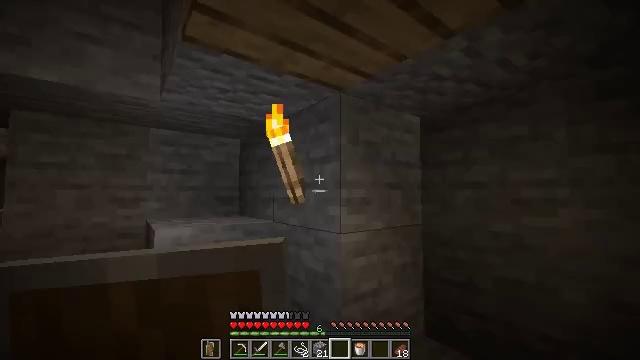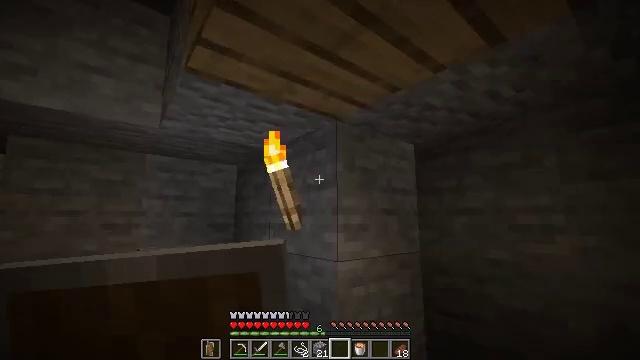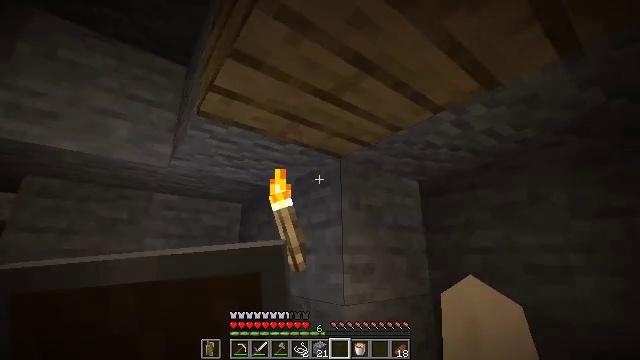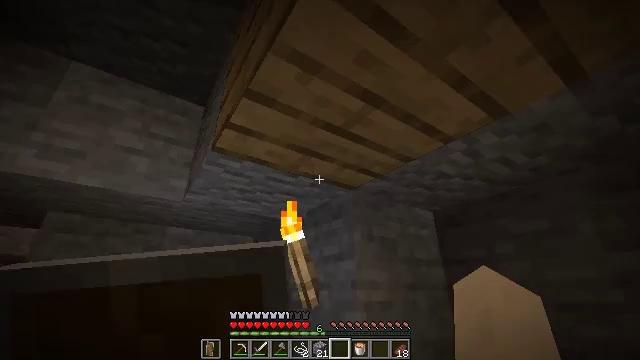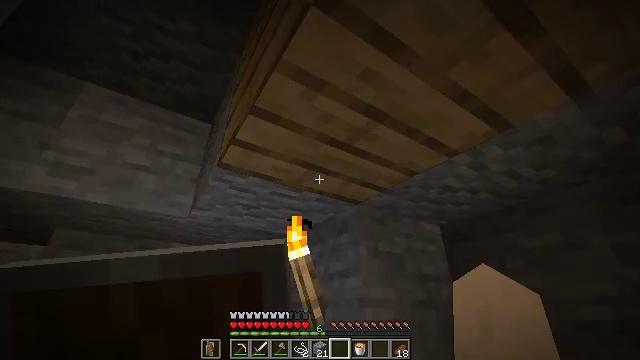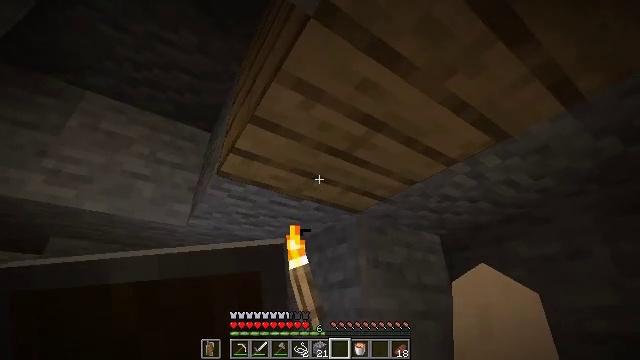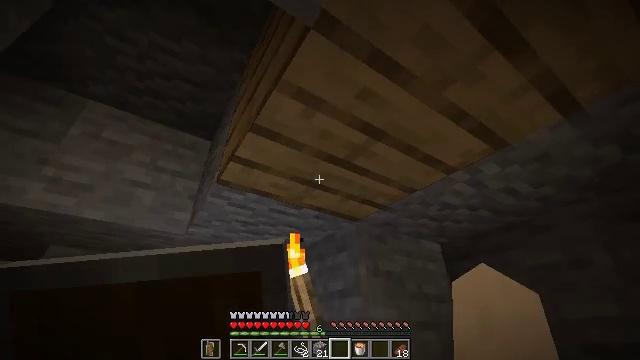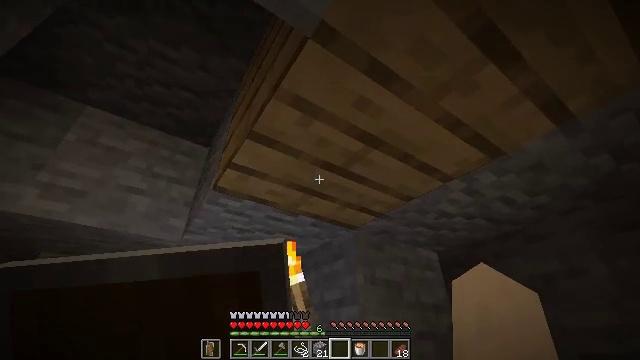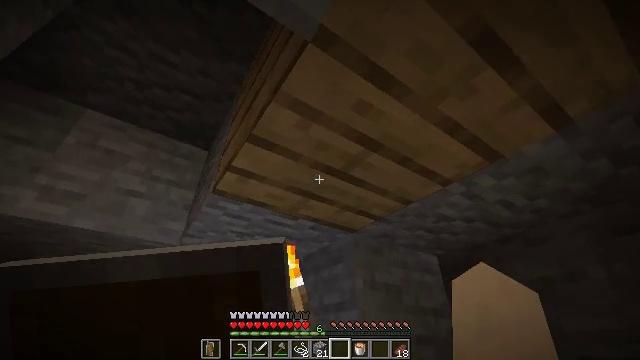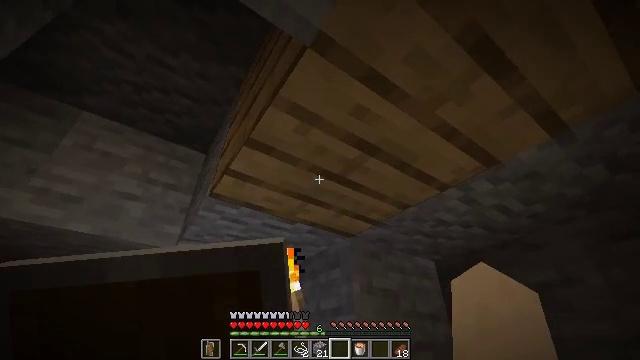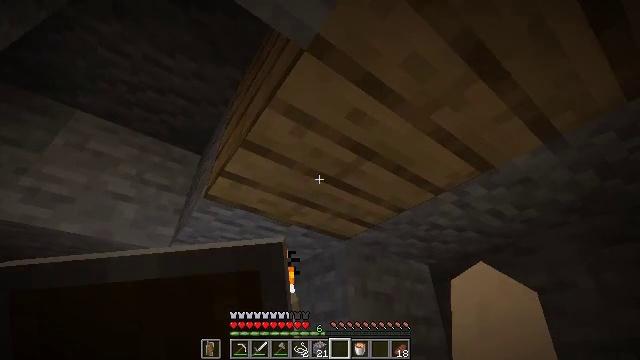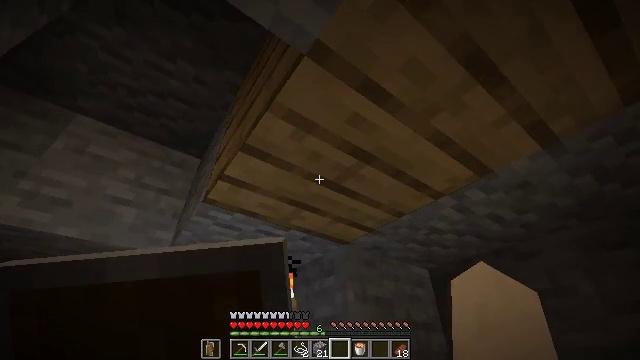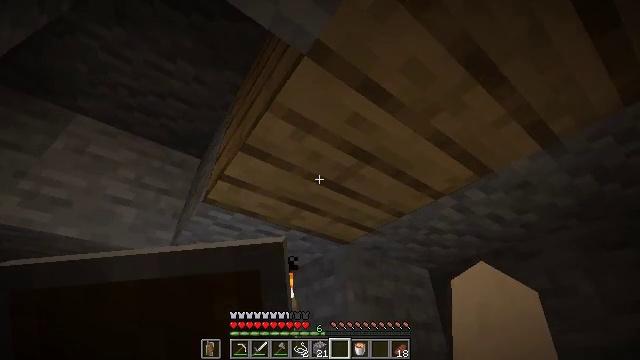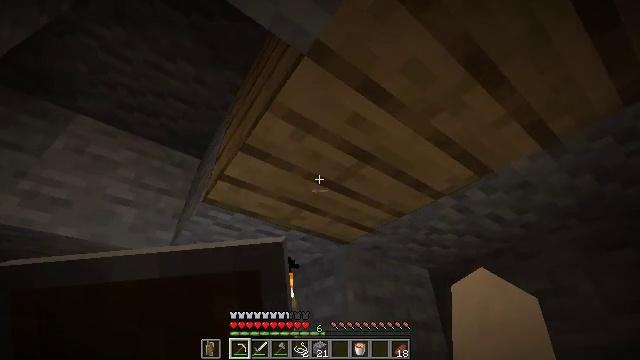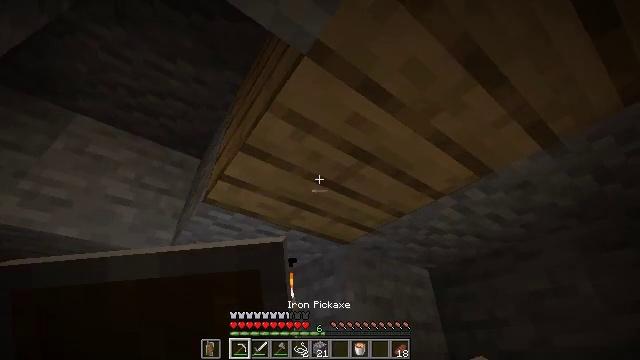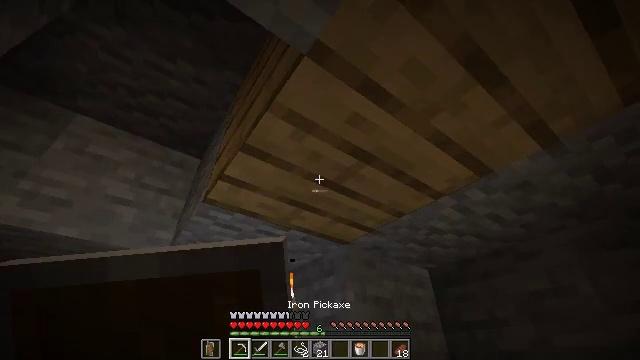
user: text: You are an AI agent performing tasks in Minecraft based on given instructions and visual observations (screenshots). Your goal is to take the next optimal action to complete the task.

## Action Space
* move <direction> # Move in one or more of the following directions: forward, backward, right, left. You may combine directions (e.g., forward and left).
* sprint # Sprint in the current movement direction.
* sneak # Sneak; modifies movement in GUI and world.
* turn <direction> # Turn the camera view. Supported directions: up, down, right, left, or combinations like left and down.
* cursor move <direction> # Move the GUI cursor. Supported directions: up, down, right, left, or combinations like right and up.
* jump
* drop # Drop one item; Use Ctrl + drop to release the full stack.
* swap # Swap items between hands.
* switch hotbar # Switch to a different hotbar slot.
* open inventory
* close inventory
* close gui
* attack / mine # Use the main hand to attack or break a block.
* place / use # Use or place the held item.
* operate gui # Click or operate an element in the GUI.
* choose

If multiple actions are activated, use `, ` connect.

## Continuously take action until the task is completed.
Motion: motion action
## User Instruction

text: Break the existing planks.
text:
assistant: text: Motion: sneak, turn up
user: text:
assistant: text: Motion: sneak, turn left and up
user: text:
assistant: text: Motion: sneak, turn left and up
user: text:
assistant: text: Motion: sneak, turn left and up
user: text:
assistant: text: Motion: sneak, turn up
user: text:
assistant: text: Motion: sneak, turn up
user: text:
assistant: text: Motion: sneak, turn up
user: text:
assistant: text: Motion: sneak
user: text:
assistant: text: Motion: sneak
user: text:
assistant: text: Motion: sneak, turn right
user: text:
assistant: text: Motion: sneak
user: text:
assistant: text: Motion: sneak
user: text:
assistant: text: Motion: sneak, switch to hotbar 1
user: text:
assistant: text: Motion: sneak, switch to hotbar 1
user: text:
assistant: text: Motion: sneak, switch to hotbar 1
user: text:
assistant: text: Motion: sneak
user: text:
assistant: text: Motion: sneak
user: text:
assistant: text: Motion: turn down
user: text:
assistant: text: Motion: attack / mine
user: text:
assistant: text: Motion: attack / mine
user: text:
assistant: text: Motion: turn down, attack / mine
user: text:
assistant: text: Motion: turn left and down, attack / mine
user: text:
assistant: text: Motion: turn left, attack / mine
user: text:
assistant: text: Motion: attack / mine
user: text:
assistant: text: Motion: attack / mine
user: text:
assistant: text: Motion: attack / mine
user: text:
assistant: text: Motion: attack / mine
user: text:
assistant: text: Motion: attack / mine
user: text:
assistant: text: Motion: attack / mine
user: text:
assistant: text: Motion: attack / mine